Interaction volume radius: 10 \u00c5
Interaction volume height: 20 \u00c5
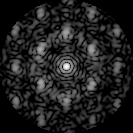
Disorder parameter: 0.5935